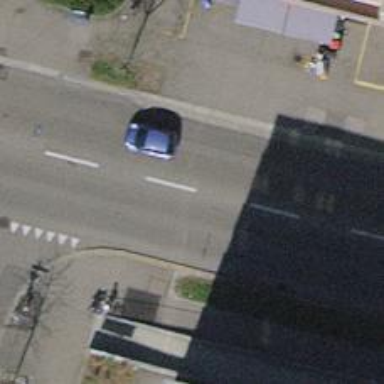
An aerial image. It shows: Tertiary road with asphalt surface. There is separate sidewalk and cycle lane on both sides.